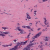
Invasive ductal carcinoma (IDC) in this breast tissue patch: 1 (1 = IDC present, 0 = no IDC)